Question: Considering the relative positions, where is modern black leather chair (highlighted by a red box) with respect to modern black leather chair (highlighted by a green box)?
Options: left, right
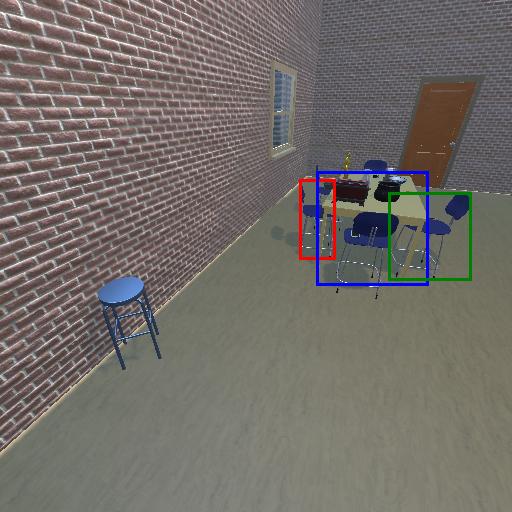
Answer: left